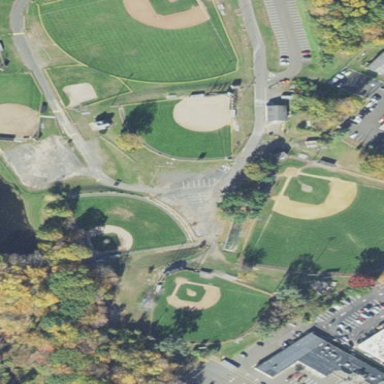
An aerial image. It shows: Park categorized as Existing Preserved Open Space.